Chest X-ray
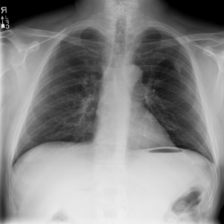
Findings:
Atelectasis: negative
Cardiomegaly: negative
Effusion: negative
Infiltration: negative
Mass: negative
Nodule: negative
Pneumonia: negative
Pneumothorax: negative
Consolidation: negative
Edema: negative
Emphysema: negative
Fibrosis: negative
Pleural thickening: negative
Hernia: negative